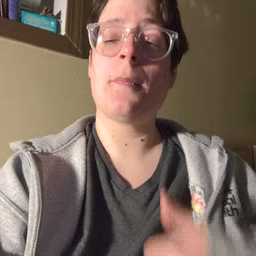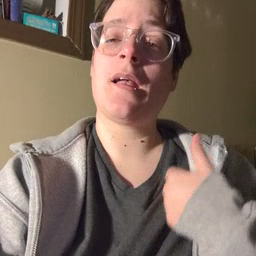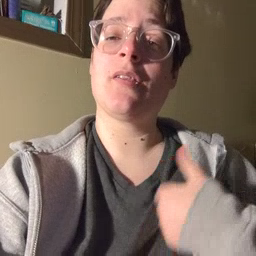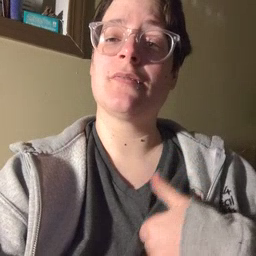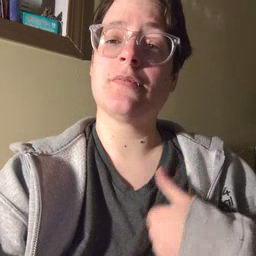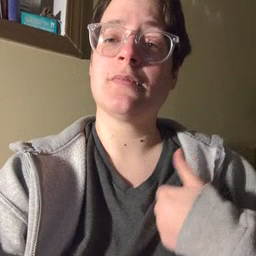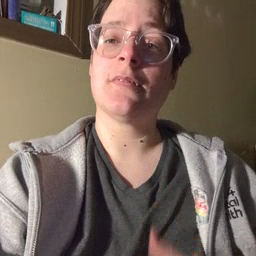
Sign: bath